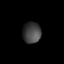
Tissue: lung
Cell type: Endothelial cells
Senescence score: 0.6881
Nuclear area (px): 378
Mean DAPI intensity: 65.352